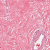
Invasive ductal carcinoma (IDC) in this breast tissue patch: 0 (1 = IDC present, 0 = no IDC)